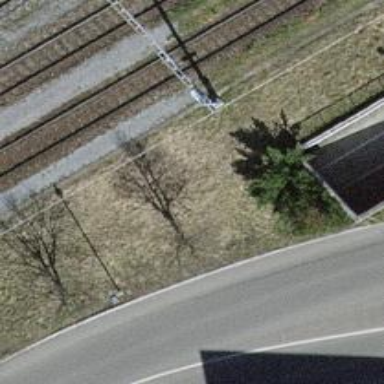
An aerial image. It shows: Paved path with asphalt surfaces for both cycleway and footway. It goes through tunnel.